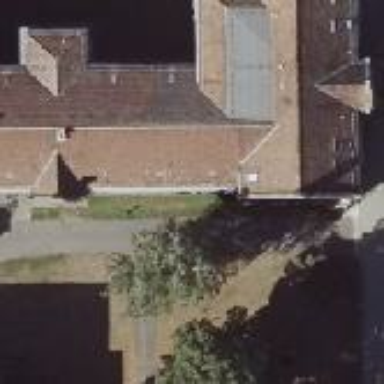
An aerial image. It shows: Hospital with gabled maroon roof.